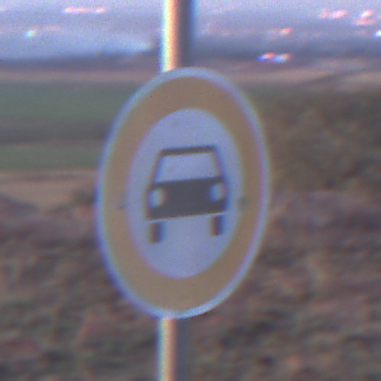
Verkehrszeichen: VerbotKraftwagen
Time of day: SunriseSunset
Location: Outdoor (Nature)
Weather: Clear
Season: NotSpecified
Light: Natural